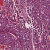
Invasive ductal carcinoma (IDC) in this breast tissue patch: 1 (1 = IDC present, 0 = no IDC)